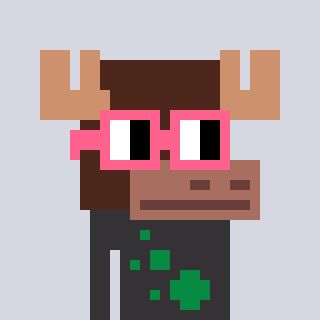
a pixel art character with square pink glasses, a moose-shaped head and a grayscale-colored body on a cool background